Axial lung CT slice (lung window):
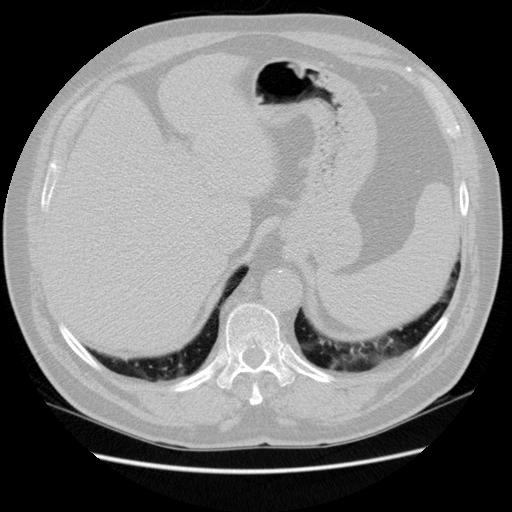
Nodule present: no